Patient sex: M
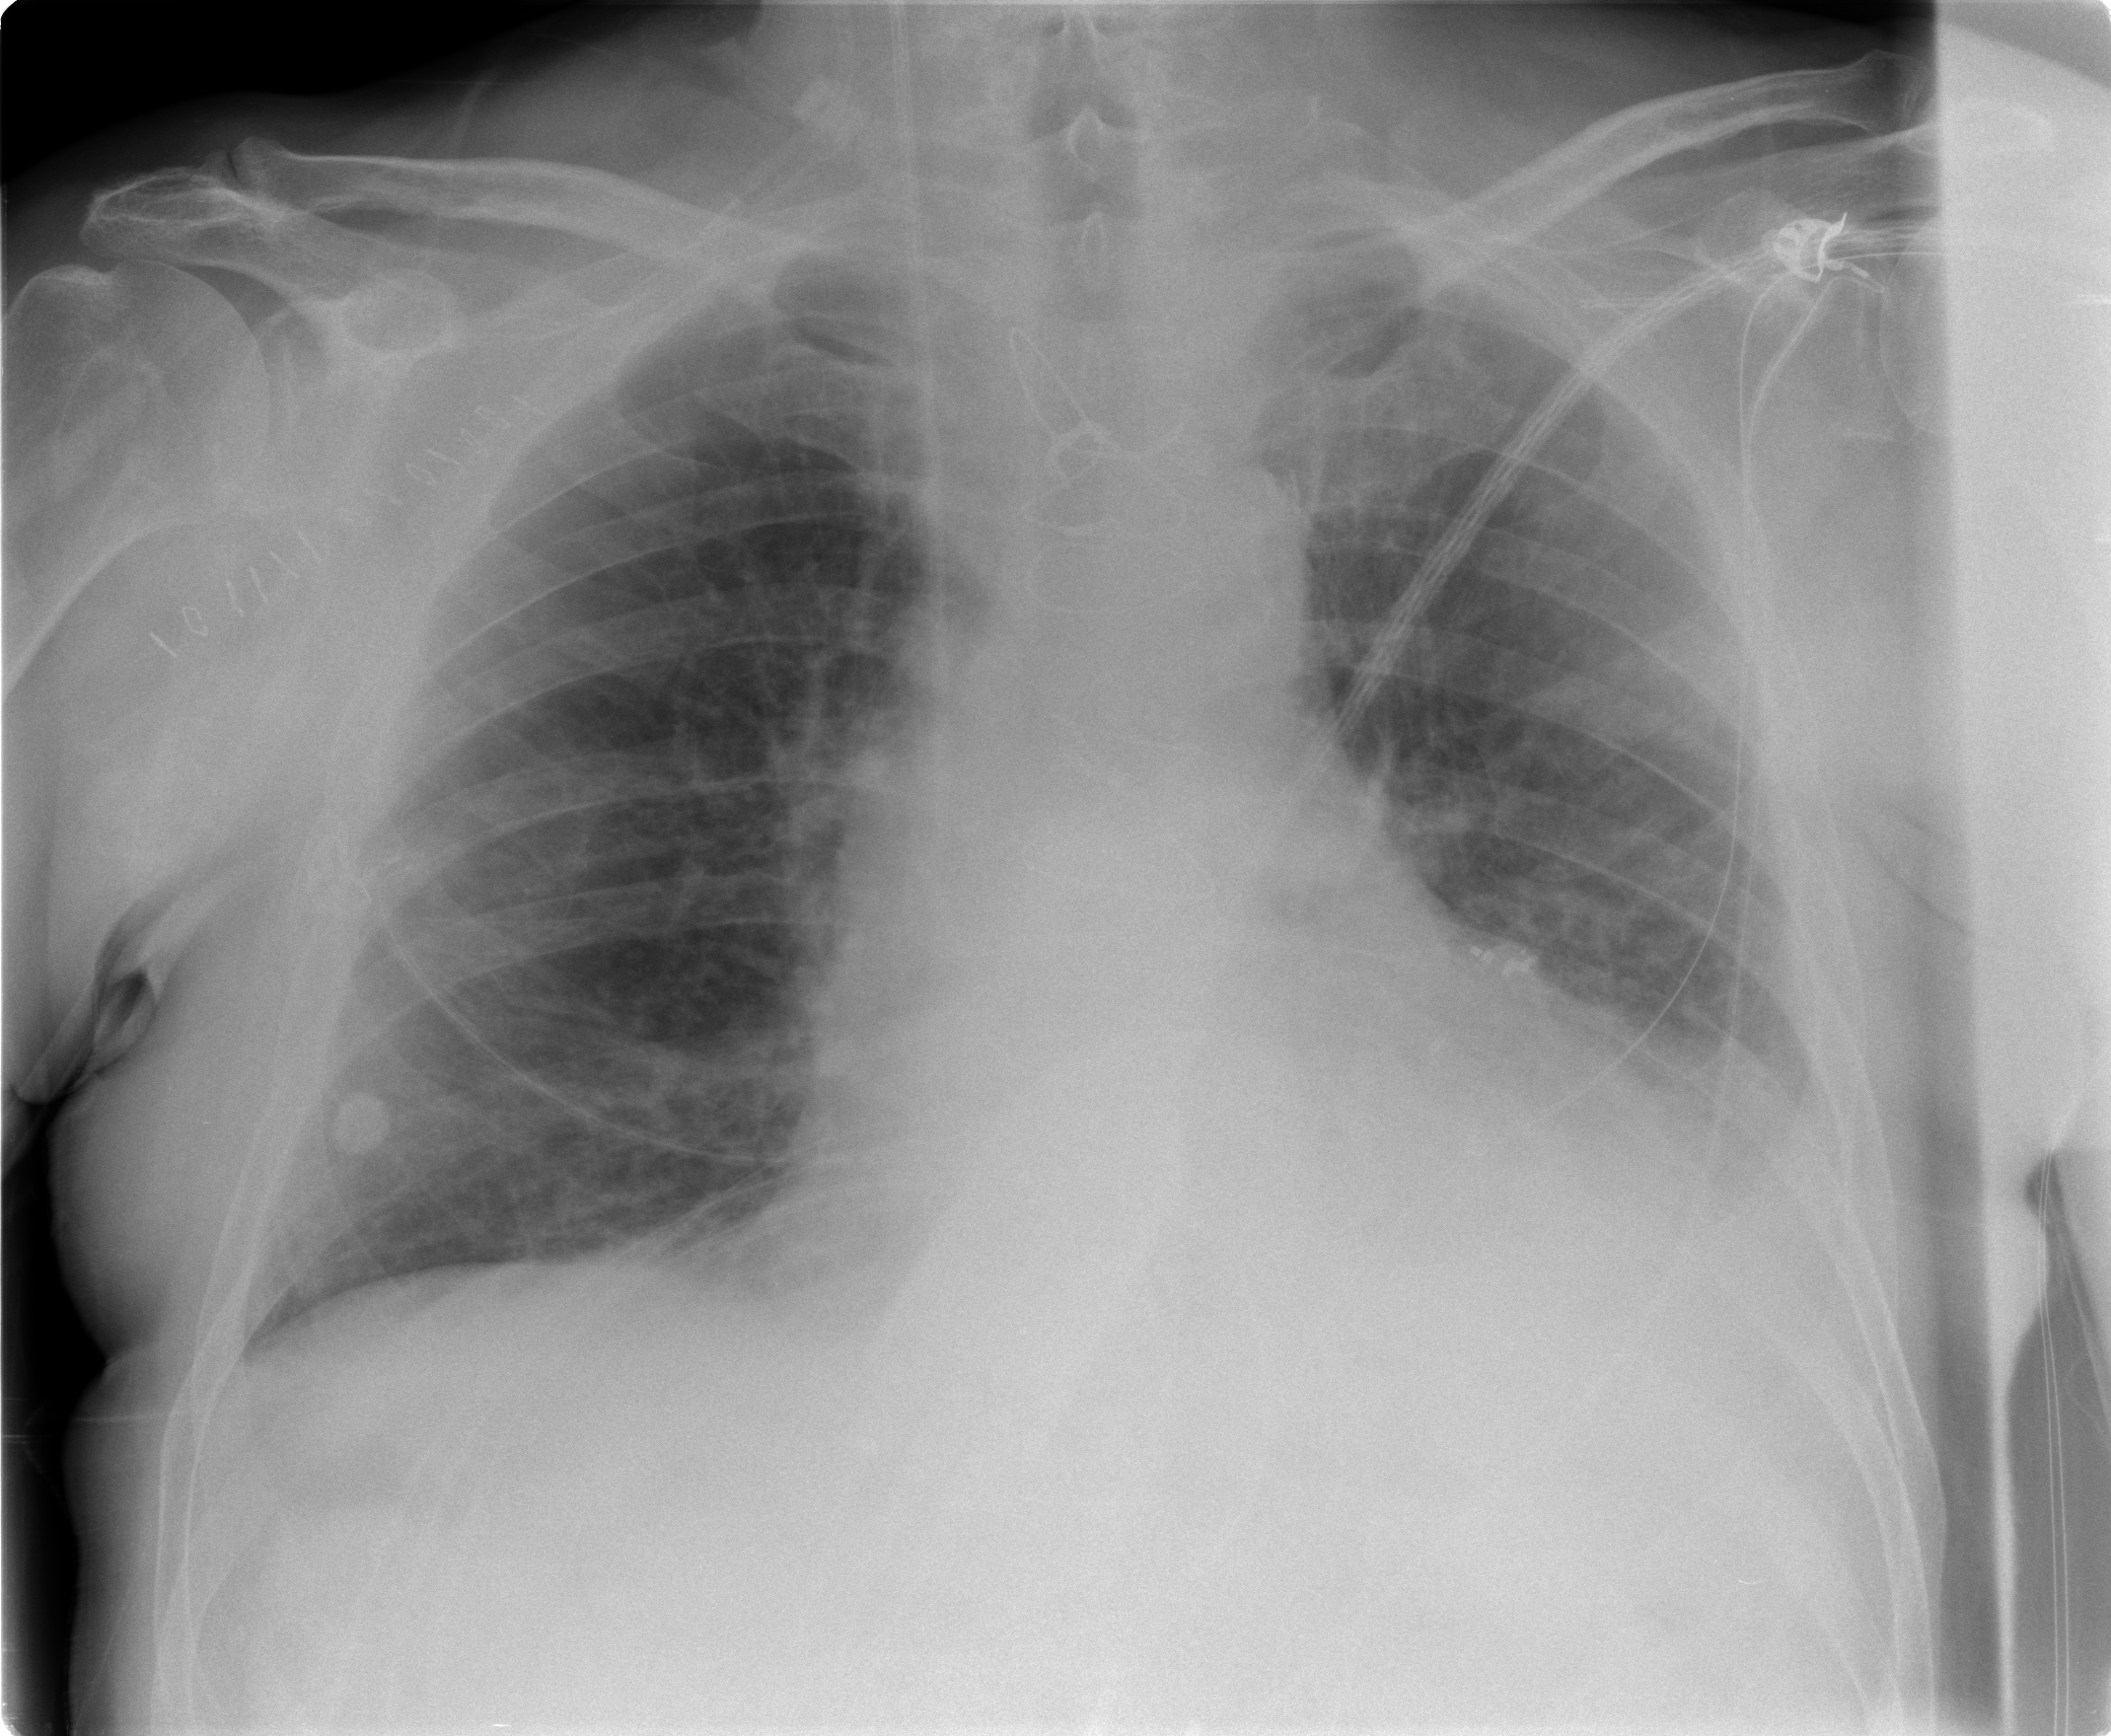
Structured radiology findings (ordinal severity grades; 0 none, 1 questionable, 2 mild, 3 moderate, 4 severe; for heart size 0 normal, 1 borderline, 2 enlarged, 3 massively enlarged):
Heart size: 2
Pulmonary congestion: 2
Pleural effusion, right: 0
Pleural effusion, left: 2
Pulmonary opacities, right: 0
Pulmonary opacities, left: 2
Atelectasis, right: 2
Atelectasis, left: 0